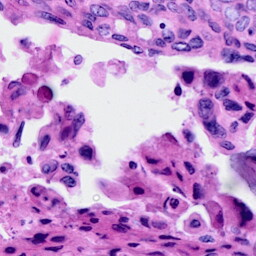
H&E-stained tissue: Cervix